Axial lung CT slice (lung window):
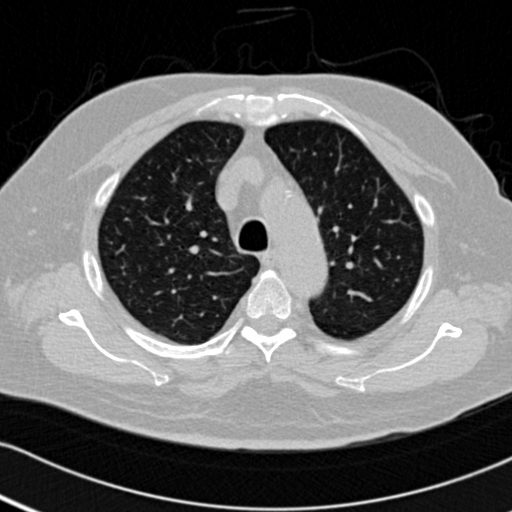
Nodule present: no